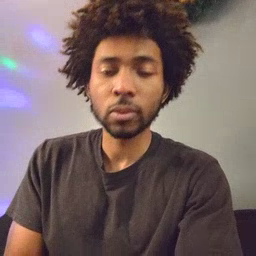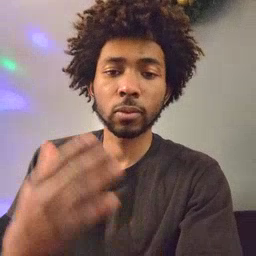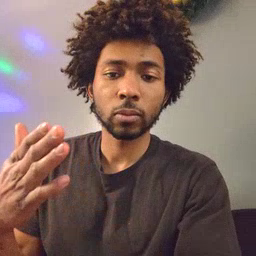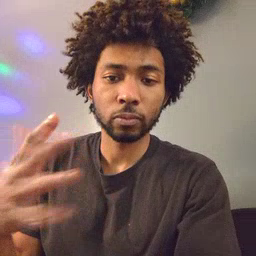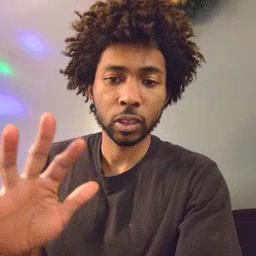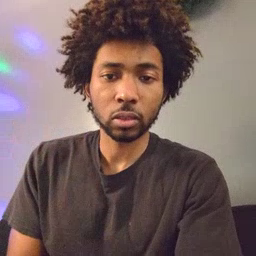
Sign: finish